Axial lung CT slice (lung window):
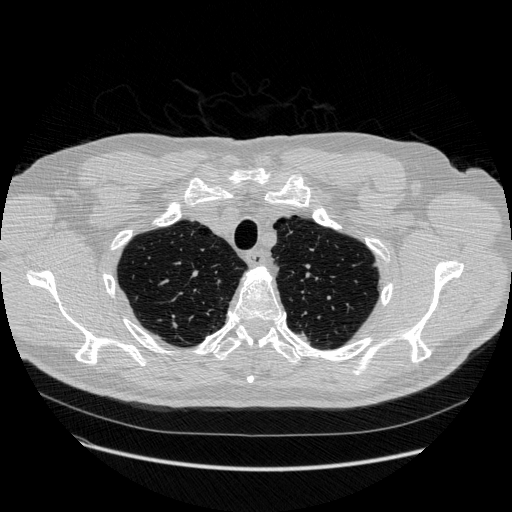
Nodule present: no